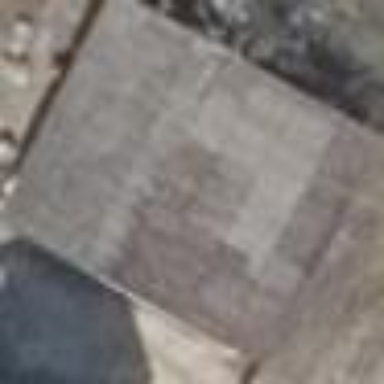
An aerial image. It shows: Commercial building with gabled roof.